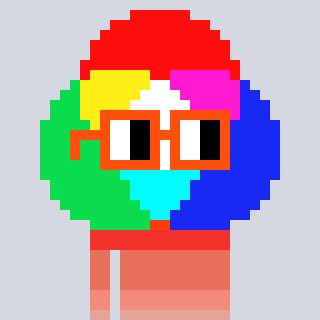
a pixel art character with square orange glasses, a color circle-shaped head and a magenta-colored body on a cool background